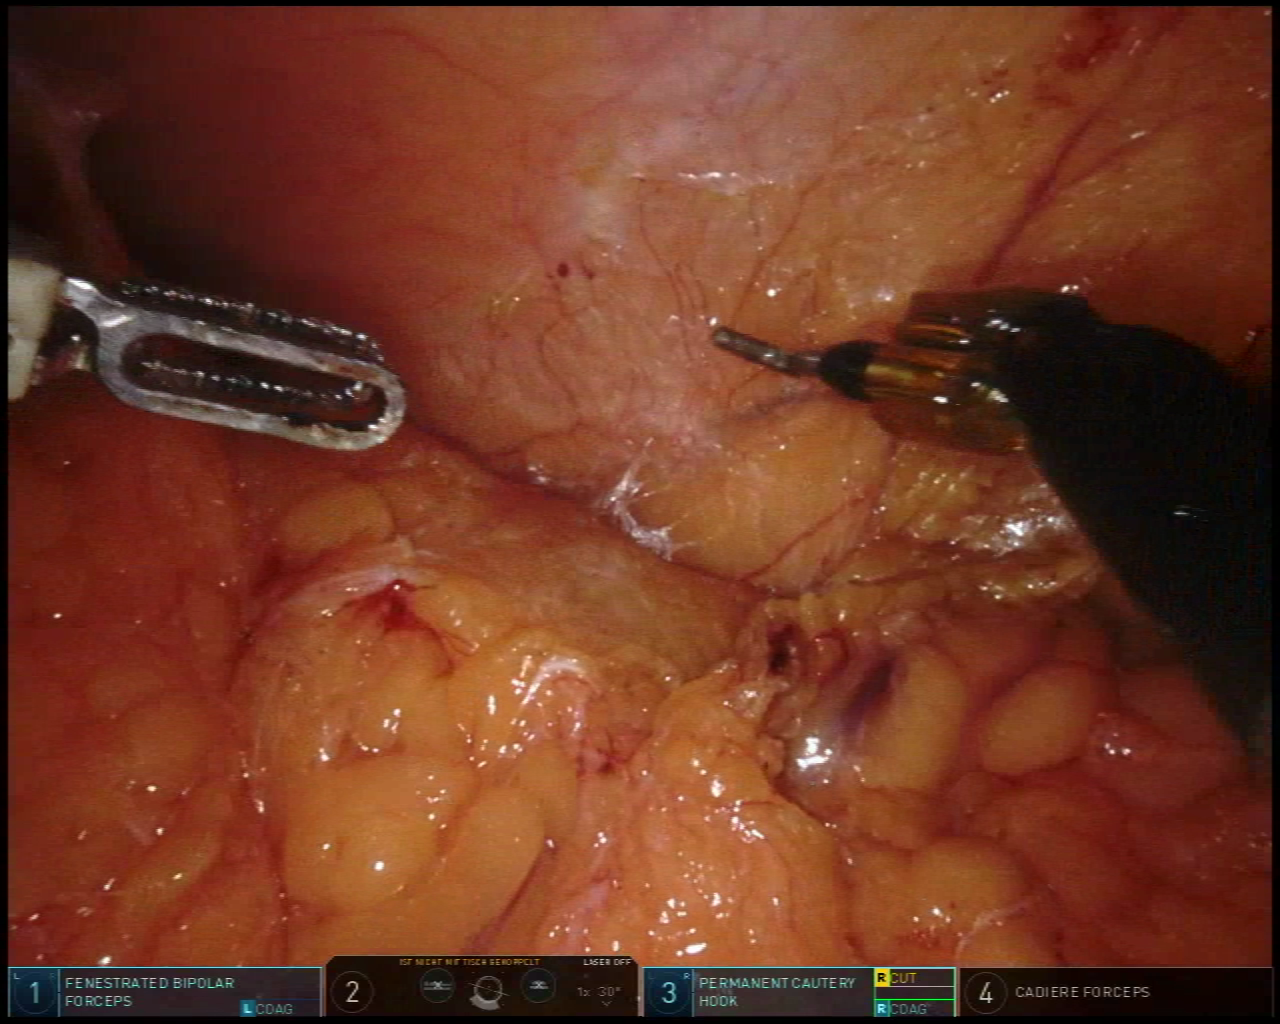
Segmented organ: abdominal_wall
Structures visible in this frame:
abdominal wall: yes
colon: no
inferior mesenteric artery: no
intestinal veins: no
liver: no
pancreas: yes
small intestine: no
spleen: no
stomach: no
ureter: no
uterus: no
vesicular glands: no